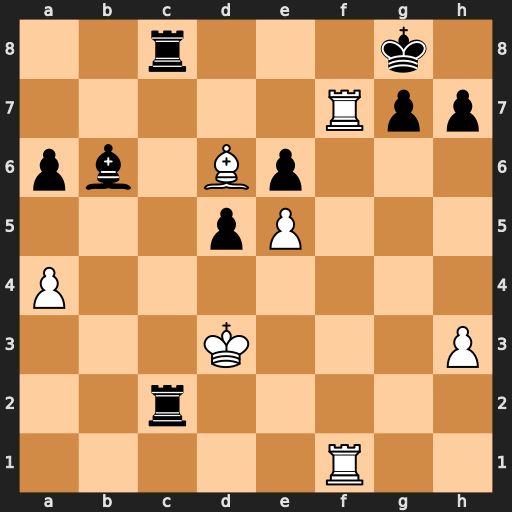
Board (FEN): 2r3k1/5Rpp/pb1Bp3/3pP3/P7/3K3P/2r5/5R2
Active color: w
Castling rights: -
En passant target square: -
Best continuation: Rf8+ Rxf8 Rxf8#